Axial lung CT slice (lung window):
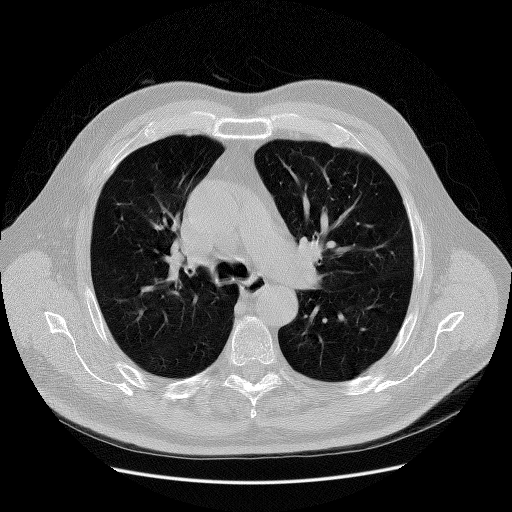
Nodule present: no